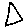
Label: triangle